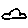
Label: cloud